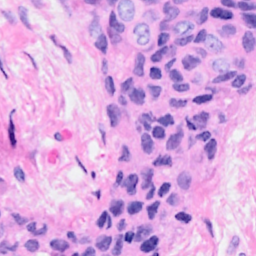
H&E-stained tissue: Breast